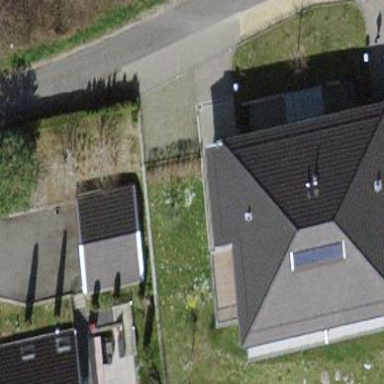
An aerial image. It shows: Hipped roof semi-detached house.